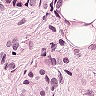
Metastatic tissue present: yes